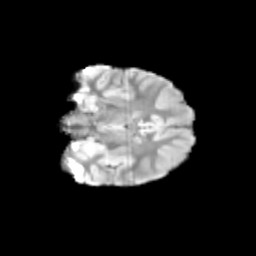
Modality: T2w
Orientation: coronal
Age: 10
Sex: female
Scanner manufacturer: siemens
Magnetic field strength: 3 T
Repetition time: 3.8 s
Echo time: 0.07 s